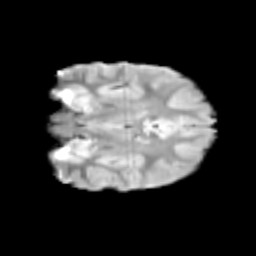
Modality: T2w
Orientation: coronal
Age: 10
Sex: female
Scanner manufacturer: siemens
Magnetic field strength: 3 T
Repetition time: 3.8 s
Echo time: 0.07 s